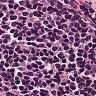
Metastatic tissue present: no